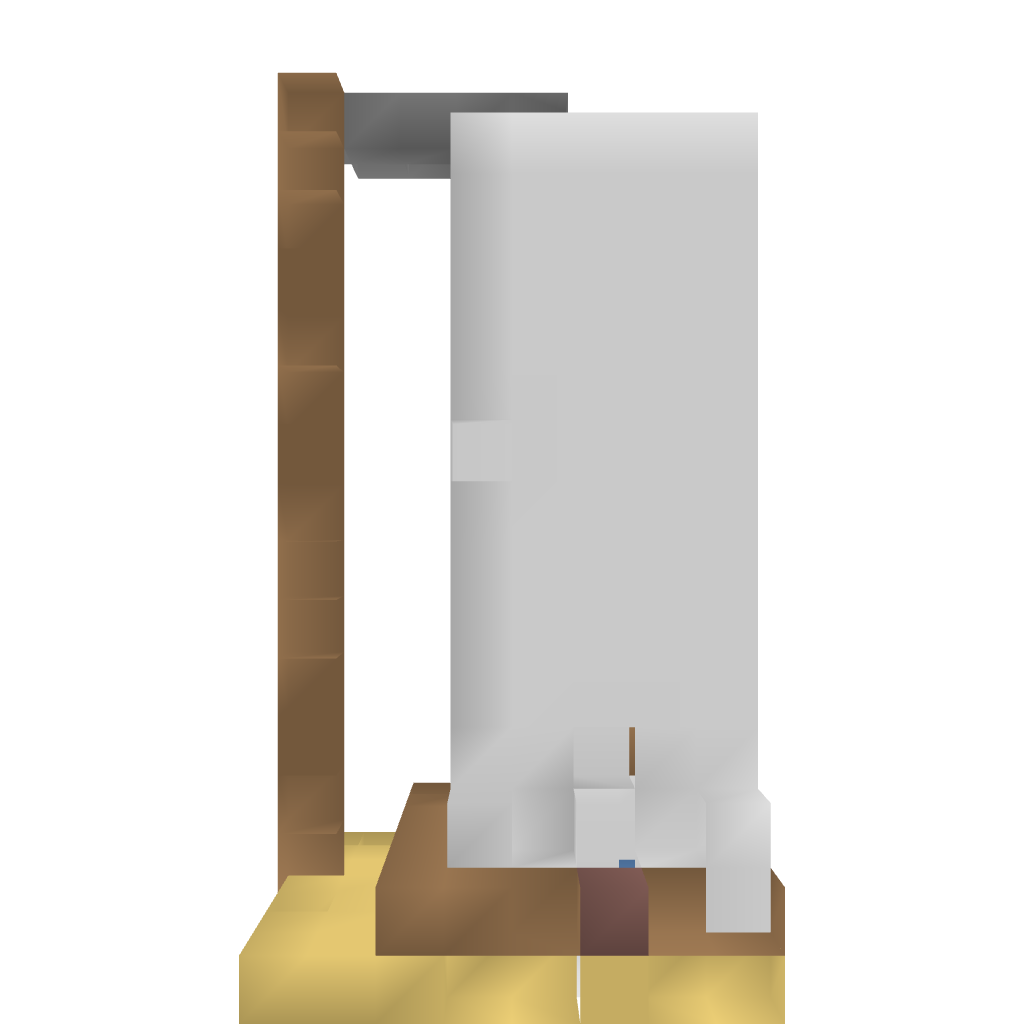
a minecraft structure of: Zombie Sorter bad low quality